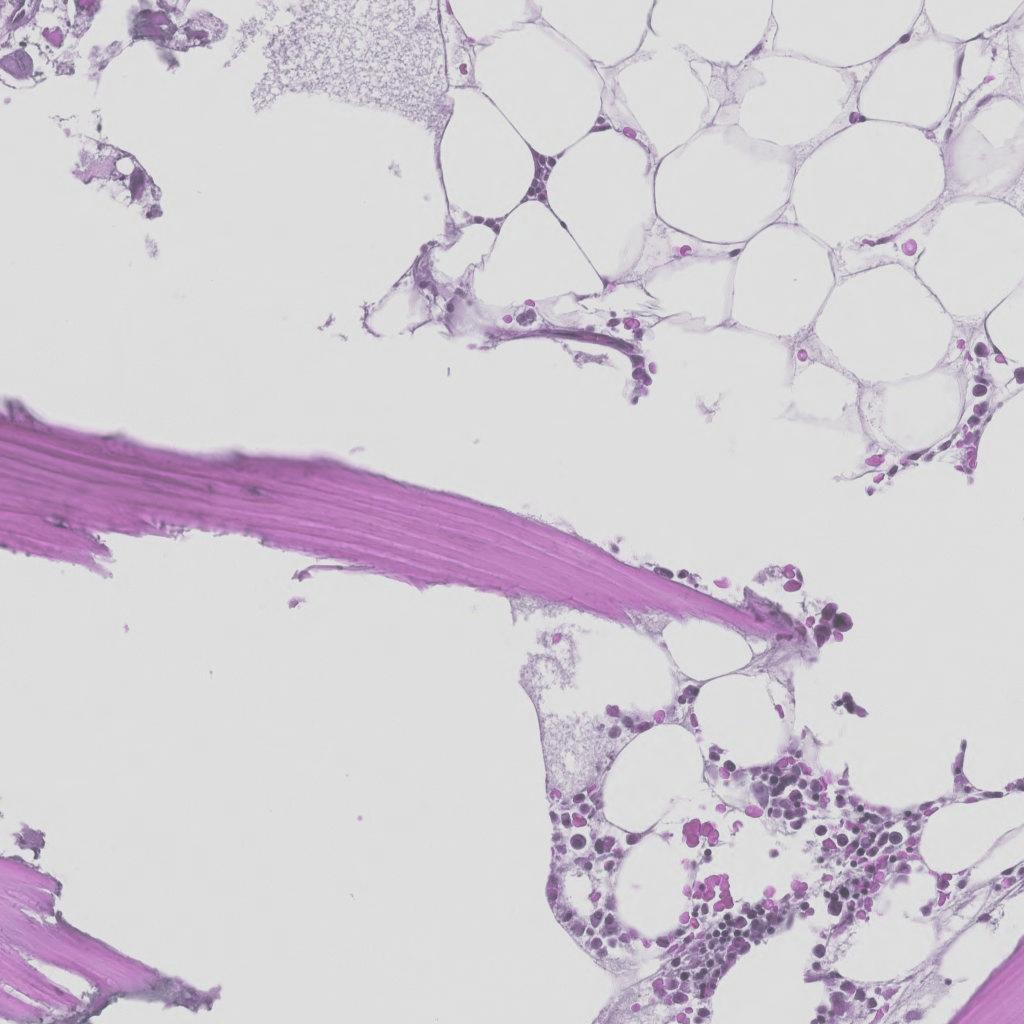
Label: Non-Tumor